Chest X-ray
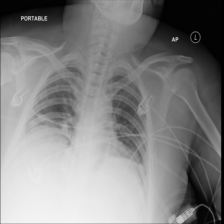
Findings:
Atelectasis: negative
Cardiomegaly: negative
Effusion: negative
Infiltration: negative
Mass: negative
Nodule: negative
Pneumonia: negative
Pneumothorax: negative
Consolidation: negative
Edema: negative
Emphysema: negative
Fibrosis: negative
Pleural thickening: negative
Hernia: negative